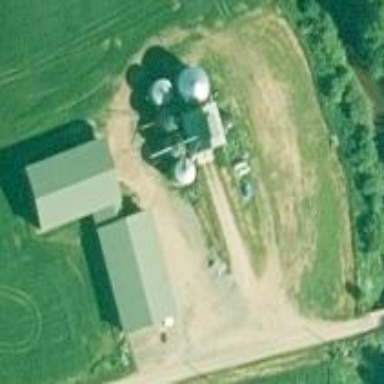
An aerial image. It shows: Farmyard area.